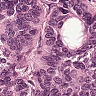
Metastatic tissue present: yes